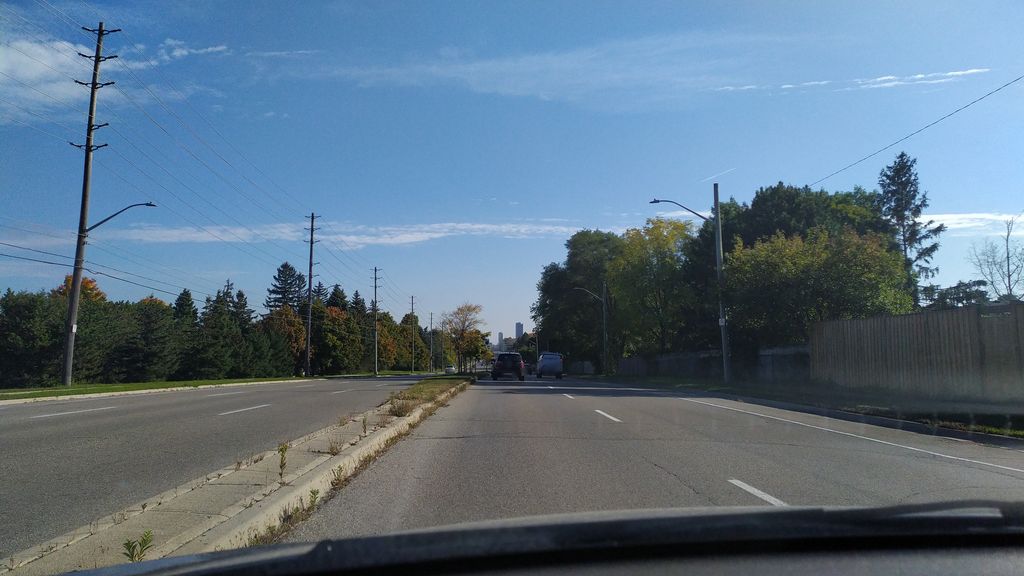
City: kitchener-waterloo